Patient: sex F, age 75
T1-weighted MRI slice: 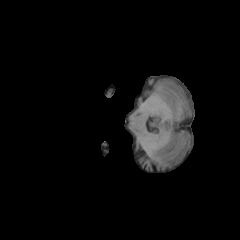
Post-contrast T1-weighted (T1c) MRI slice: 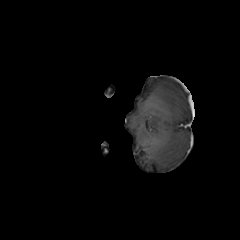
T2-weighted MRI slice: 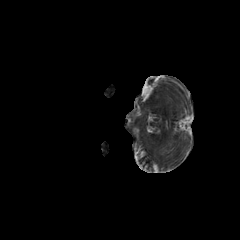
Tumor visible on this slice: no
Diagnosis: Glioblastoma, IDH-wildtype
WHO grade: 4